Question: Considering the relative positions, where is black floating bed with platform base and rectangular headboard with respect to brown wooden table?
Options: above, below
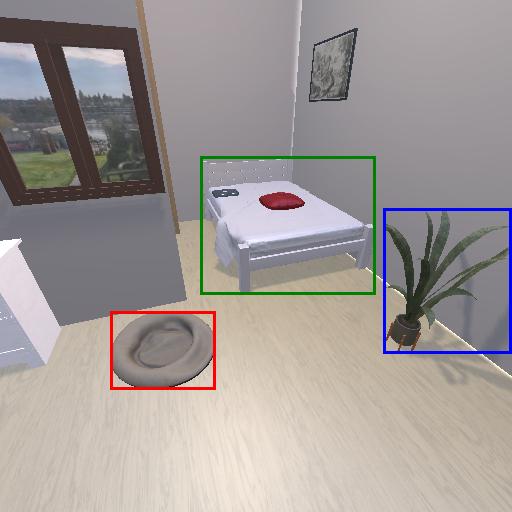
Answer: above